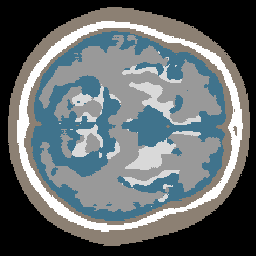
Label: no_lesion